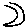
Label: moon